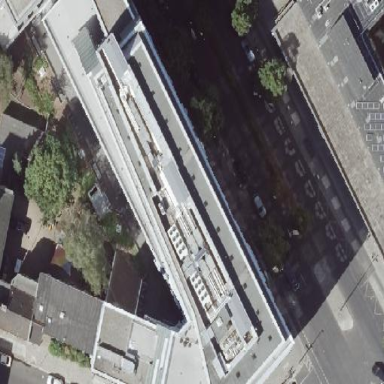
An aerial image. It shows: Office building with flat roof.